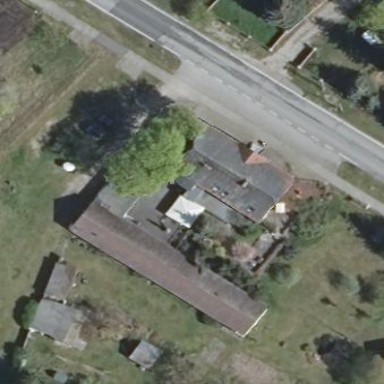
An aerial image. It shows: Restaurant building.